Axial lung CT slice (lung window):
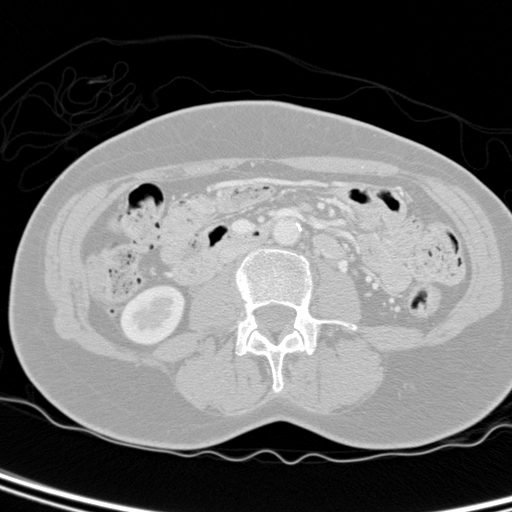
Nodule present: no